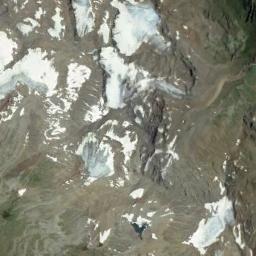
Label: snowberg